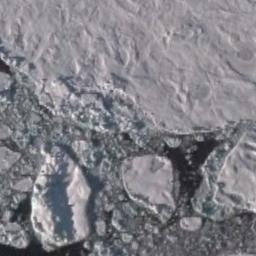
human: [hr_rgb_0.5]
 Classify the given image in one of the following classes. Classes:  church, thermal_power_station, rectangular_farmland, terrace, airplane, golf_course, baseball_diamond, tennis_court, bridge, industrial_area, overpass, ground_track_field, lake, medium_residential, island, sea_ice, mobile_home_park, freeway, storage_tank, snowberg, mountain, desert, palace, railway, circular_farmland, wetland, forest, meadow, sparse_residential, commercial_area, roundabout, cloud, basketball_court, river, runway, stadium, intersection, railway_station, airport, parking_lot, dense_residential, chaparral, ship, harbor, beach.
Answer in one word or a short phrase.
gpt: sea_ice